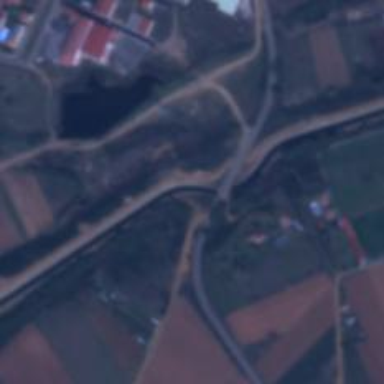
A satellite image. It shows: Canal.